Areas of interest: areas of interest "Youth Hostel"
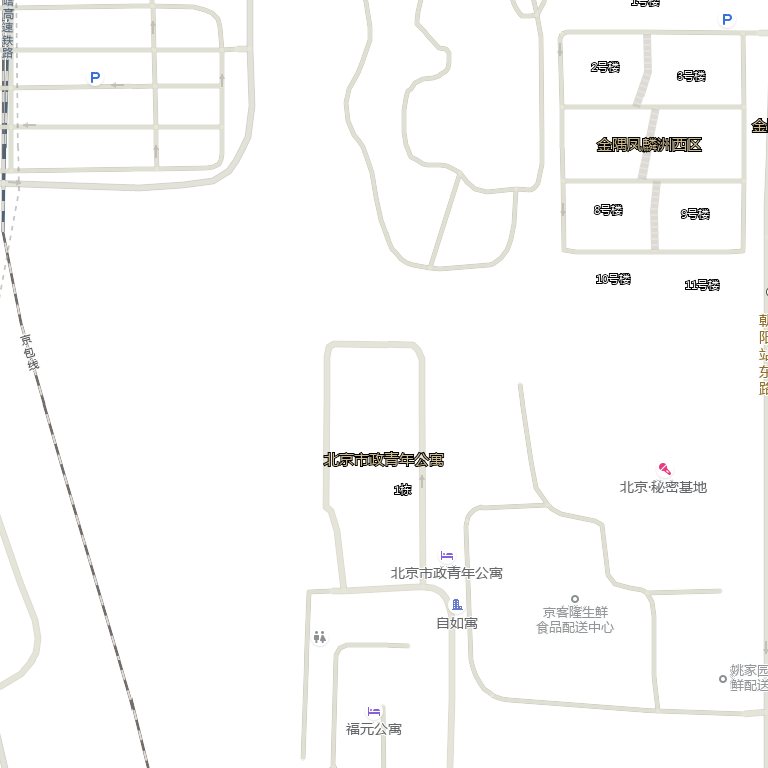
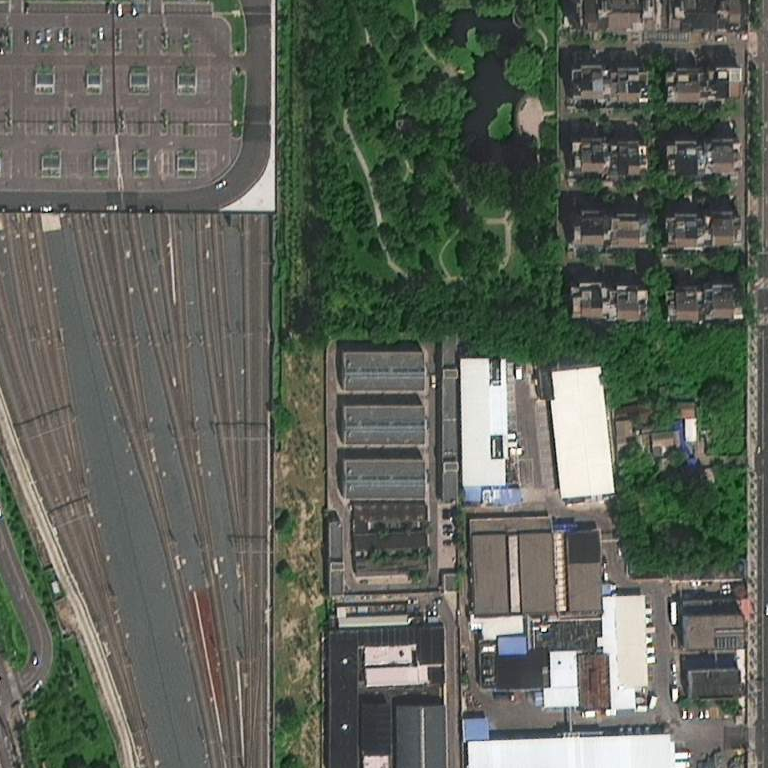